Question: I am currently having an issue with using a nonce as a security solution in PHP
i read this post about
<URL>
about using an hidden input form field to hash a random value and At the same time, store that random value into the session that correspond to the user.
When the form is submitted, check that the hidden field has the same value as the one that's stored in session.
'''
<?
$_SESSION['formhash'] = md5('any value to be hashed');
?>
<input type="hidden" name="hashed" id="hashed" value="<?php echo $_SESSION['formhash']; ?>" />
'''
A user having an Mozilla Firebug and inspecting the element will still find out my hidden field and then copy it. And then create his/her own form then post it to my url and the Login will still be Bypassed.
Image showing example

Is there any more secure way to do this ?
Any help will be appreciated thanks !
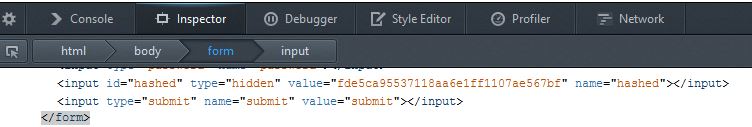
Answer: The bottom line is that you cannot prevent a user from manipulating the form data prior to submitting the form. What your solution does is confirms that the form data is coming from the user you sent it to.
Regardless of whether or not a user is "logged in", you will probably start a session each time a new visitor hits your site. This means you can store the hash value each time you send them a form and you should, in theory, be able to associate the hash value on the returned form data with the hash value in the session (just like your code is doing).
Armed with that knowledge, we can consider the following scenarios:
1. The typical use case is that a user submits a form without modifying the data. Your approach will allow you to confirm that the form has been posted by that very user. Your validation code should confirm that the POST data is acceptable.
2. If a user modifies the form data and submits it, your approach will allow you to confirm that the form has been posted by that user, but not that the form has been messed with. This is why you need to validate forms very, very carefully.
3. If a user grabs a form that was actually sent to someone else and posts it - modified or not - your system will allow you to confirm that the form did not come from the user that it was originally sent to and you should reject it.
Scenario 3 is what is known as a CSRF attack and your solution is the standard defense against this attack.
PS As @cHao says, you should regenerate the hash for every form you generate.